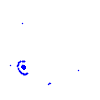
Particle: electron